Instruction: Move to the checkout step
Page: cart
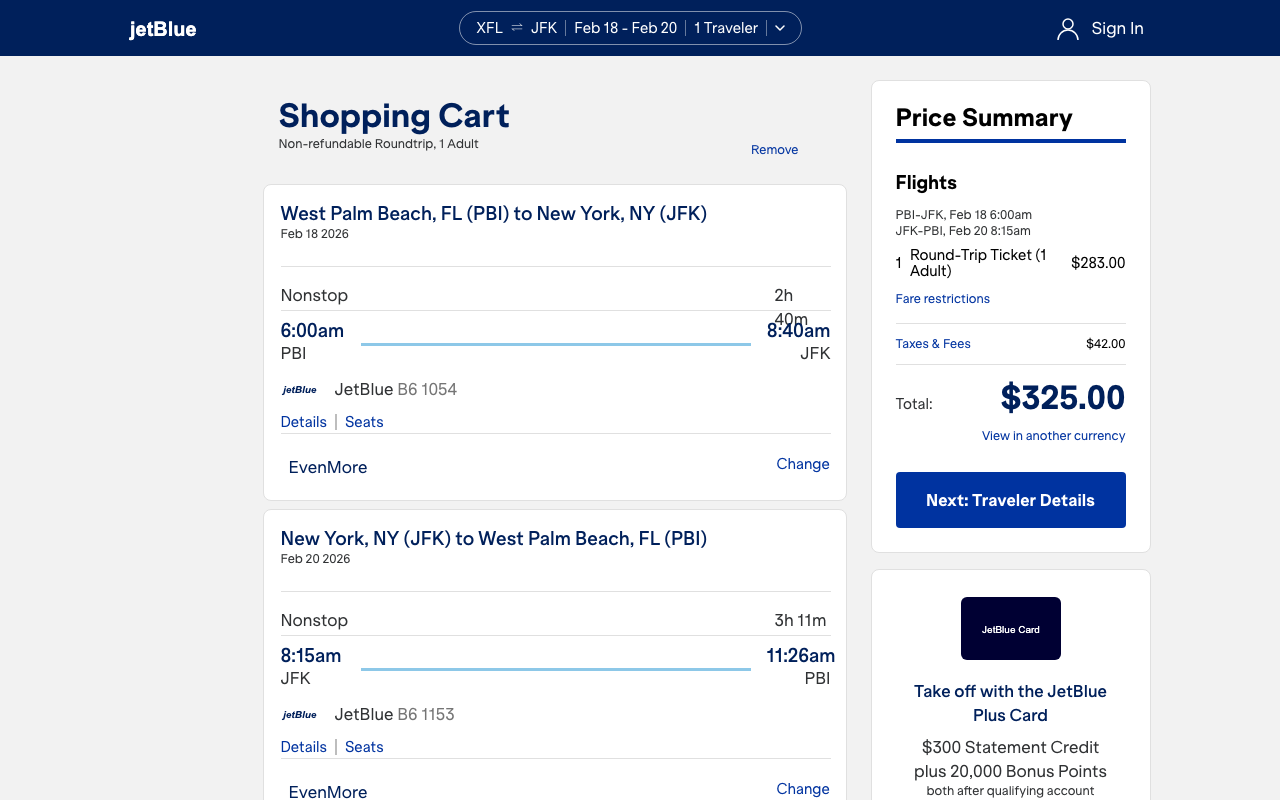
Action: click